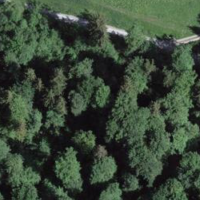
EUNIS habitat code: 41
Species observed at this site:
Aruncus dioicus